Question: I'm trying to position the background all over the scene background, but for some reason it puts it outside of screen.
This is what I used:
'''
SKTexture *backgroundTexture = [self.atlas textureNamed:@"back"];
SKSpriteNode *background = [SKSpriteNode spriteNodeWithTexture:backgroundTexture size:self.view.frame.size];
background.position = (CGPoint) {CGRectGetMidX(self.view.frame), CGRectGetMidY(self.view.frame)};
[self addChild:background];
'''
This is how it puts it:

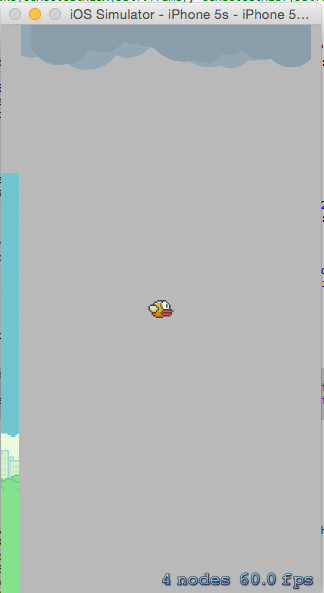
Answer: You need to add your background image to the SKScene view and as such determine the coordinates from self.
'''
SKSpriteNode *backgroundNode = [SKSpriteNode spriteNodeWithImageNamed:@"BackgroundImage"];
backgroundNode.position = CGPointMake(self.size.width/2, self.size.height/2);
backgroundNode.zPosition = 1;
[self addChild:backgroundNode];
'''